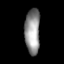
Tissue: lung
Cell type: Fibroblasts
Senescence score: 0.543
Nuclear area (px): 674
Mean DAPI intensity: 145.994